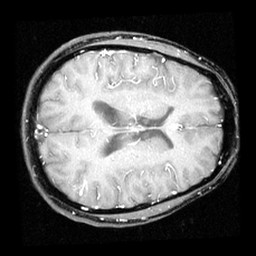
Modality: inplaneT1
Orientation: axial
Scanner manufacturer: ge
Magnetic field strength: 3 T
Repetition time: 0.2 s
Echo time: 0.0036 s